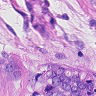
Metastatic tissue present: yes